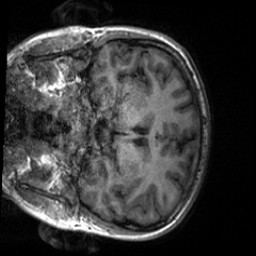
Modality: T1w
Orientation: coronal
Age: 19
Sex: female
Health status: healthy
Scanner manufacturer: siemens
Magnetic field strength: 3 T
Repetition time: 2 s
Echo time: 0.00232 s